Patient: sex M, age 78
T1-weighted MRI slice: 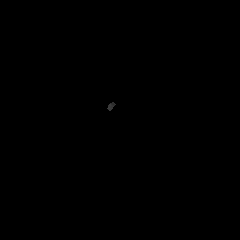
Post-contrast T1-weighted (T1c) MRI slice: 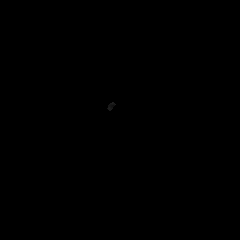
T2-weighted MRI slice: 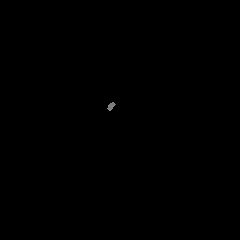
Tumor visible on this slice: no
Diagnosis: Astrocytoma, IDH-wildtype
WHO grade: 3